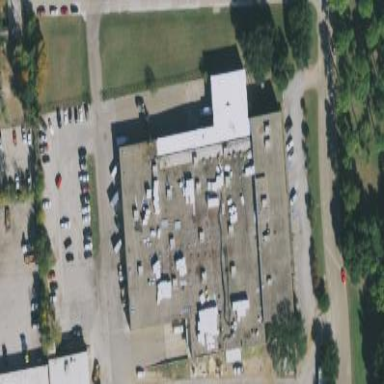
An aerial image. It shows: Commercial building.